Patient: sex M, age 62
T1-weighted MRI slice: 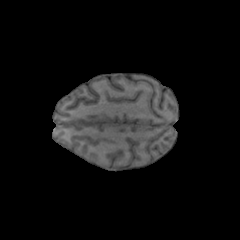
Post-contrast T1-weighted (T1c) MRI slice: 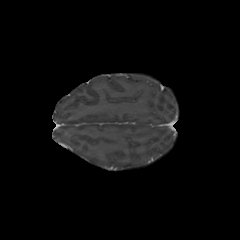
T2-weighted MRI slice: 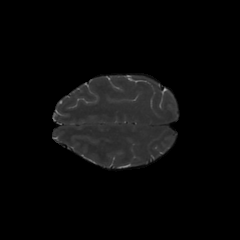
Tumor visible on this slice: no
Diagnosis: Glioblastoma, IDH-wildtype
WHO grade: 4